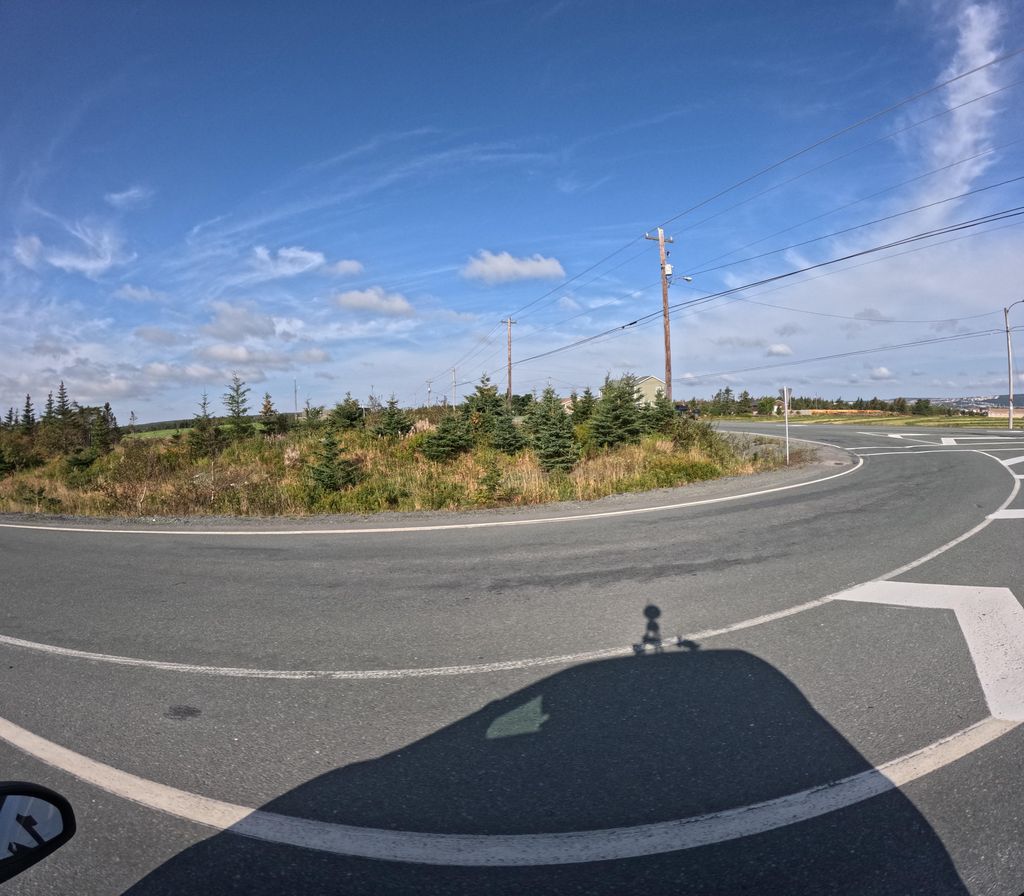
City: st_johns